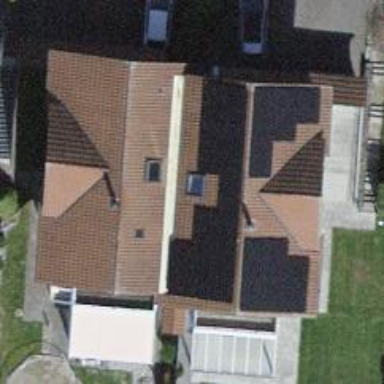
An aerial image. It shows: Solar power generator with photovoltaic panels.